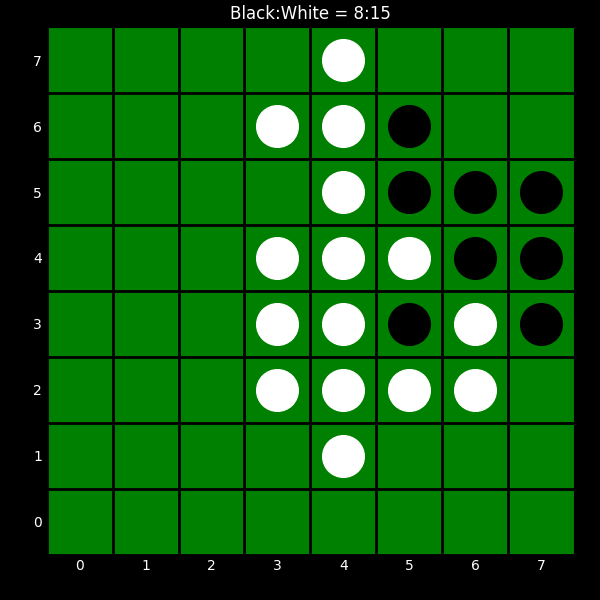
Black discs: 8
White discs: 15